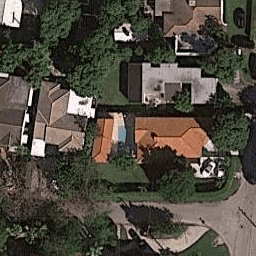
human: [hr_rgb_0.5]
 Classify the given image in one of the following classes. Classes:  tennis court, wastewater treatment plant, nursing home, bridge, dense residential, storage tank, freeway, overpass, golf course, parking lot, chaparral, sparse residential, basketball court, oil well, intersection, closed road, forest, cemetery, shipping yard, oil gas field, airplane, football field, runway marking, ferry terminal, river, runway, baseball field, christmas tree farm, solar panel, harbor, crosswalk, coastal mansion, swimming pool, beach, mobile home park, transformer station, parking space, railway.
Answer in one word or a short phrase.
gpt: coastal mansion